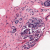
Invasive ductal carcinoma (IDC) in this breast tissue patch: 0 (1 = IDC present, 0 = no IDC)